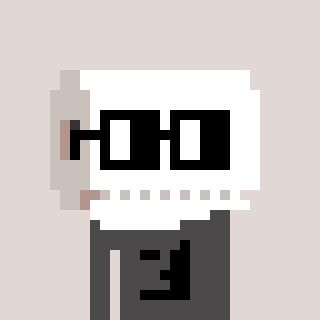
a pixel art character with square black glasses, a toiletpaper-full-shaped head and a grayscale-colored body on a warm background